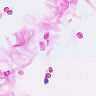
Metastatic tissue present: no